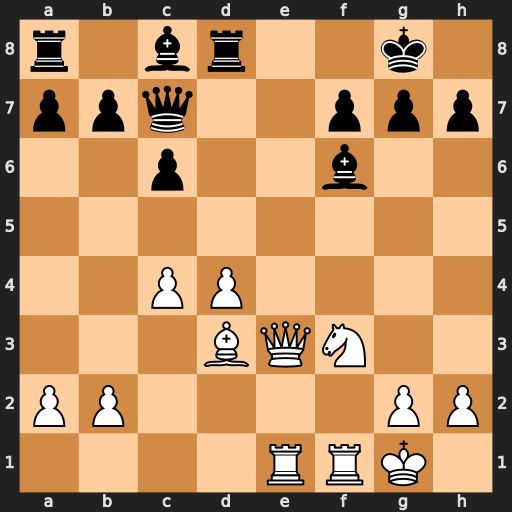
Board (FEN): r1br2k1/ppq2ppp/2p2b2/8/2PP4/3BQN2/PP4PP/4RRK1
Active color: w
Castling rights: -
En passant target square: -
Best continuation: Qe8+ Rxe8 Rxe8#